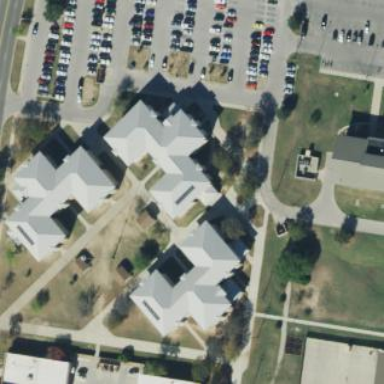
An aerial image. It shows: Military barracks building.